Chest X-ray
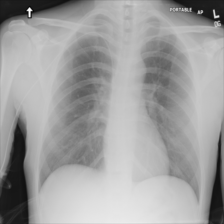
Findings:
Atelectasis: negative
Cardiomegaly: negative
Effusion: negative
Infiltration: positive
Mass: negative
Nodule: negative
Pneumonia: negative
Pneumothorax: negative
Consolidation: negative
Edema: negative
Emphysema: negative
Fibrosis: negative
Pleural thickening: negative
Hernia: negative